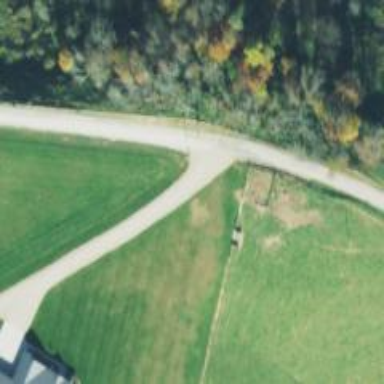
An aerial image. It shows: Driveway leading to service road.